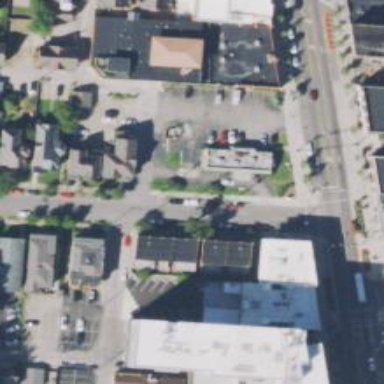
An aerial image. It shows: Alley classified as service road.